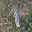
Label: 1